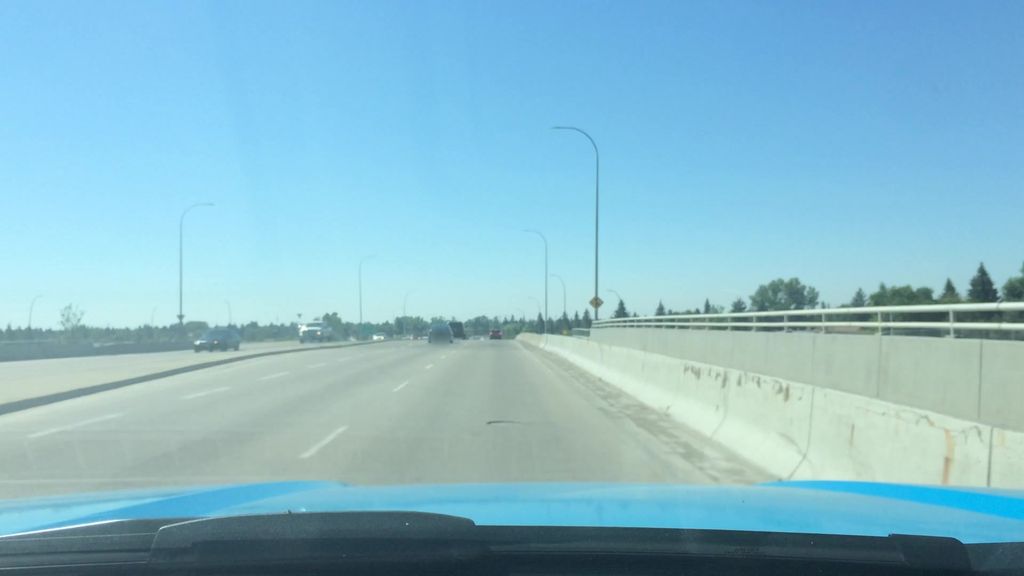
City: calgary